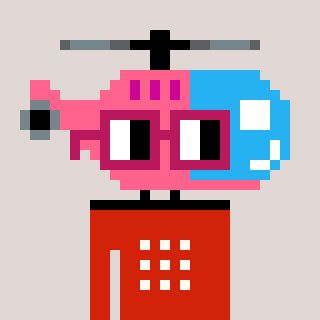
a pixel art character with square dark red glasses, a helicopter-shaped head and a red-colored body on a warm background